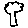
Label: tree